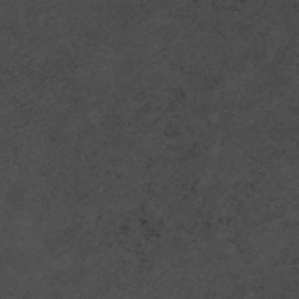
Label: non_frost